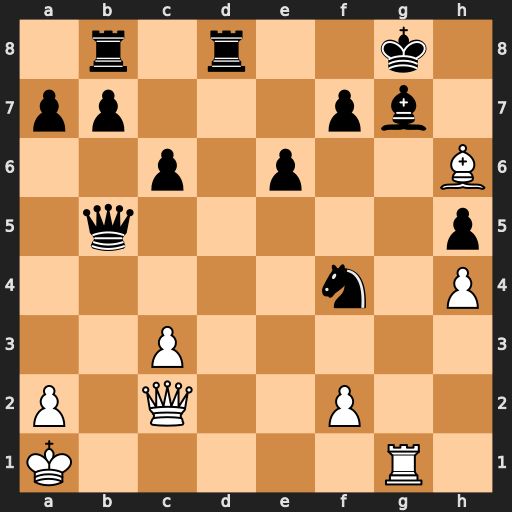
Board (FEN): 1r1r2k1/pp3pb1/2p1p2B/1q5p/5n1P/2P5/P1Q2P2/K5R1
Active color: w
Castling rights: -
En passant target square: -
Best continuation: Rxg7+ Kf8 Rg5+ Ke7 Rxb5